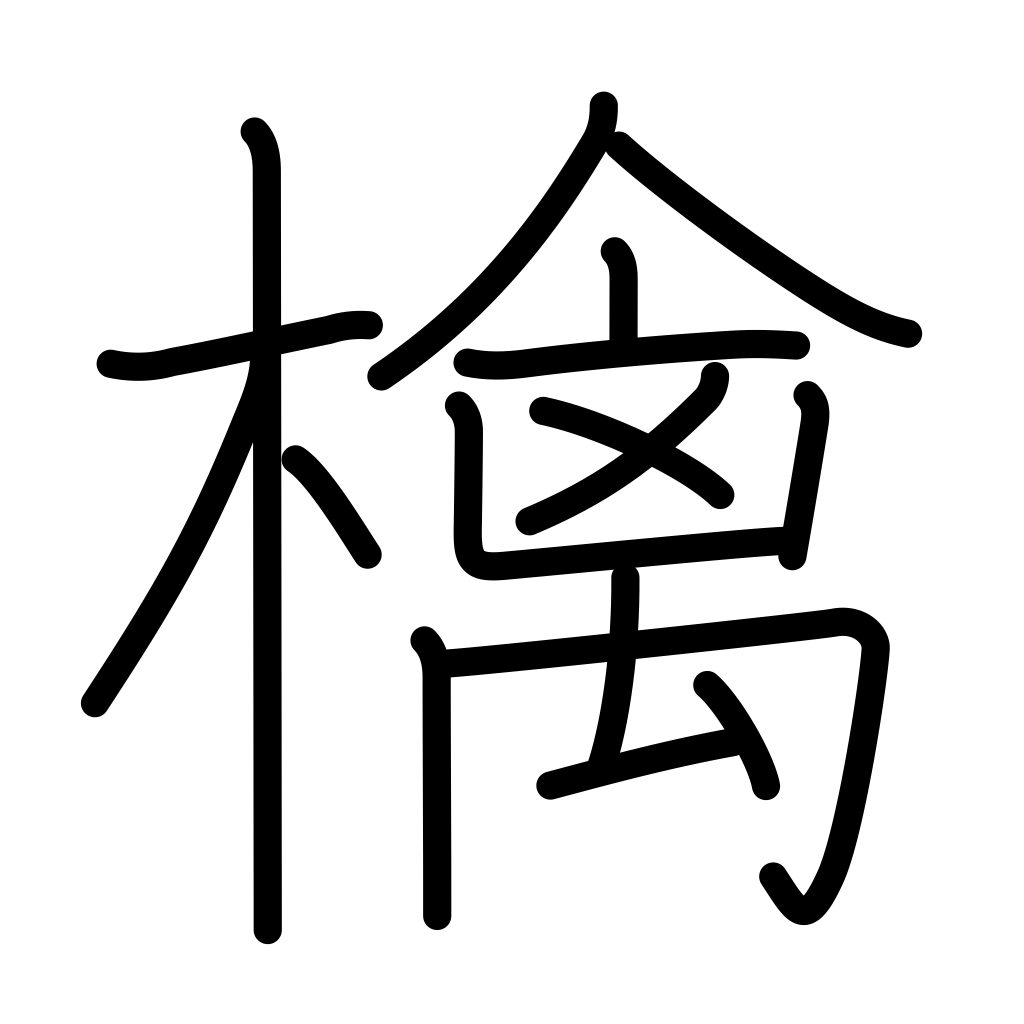
Meaning: apple